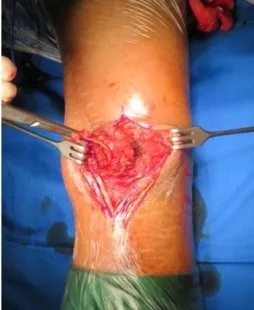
A. Tumor exposed.
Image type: medical_photograph (other_medical_photograph)